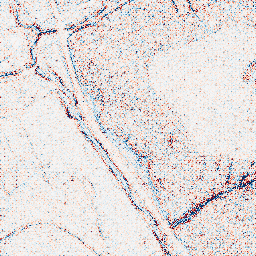
Category: edge_preserving
Decomposition family: anisotropic_diffusion
Decomposition parameters: iterations: 10
kappa: 50
gamma: 0.05
Upsampling method: regularized
Upsampling parameters: scale: 2
lambda_reg: 0.1
Upsampling scale: 2